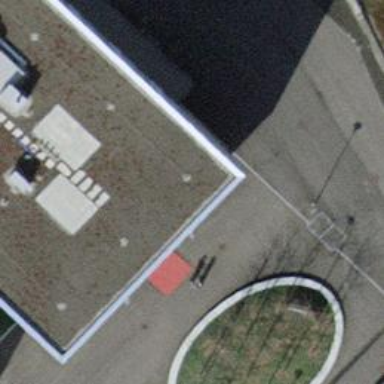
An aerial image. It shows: Cafe.